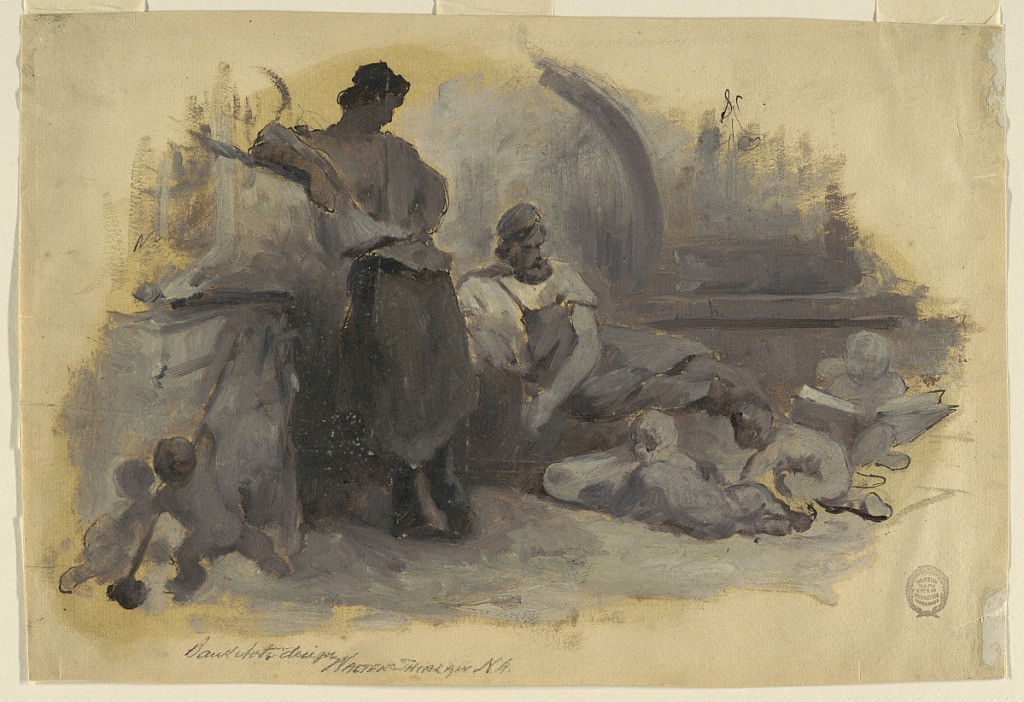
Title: Bank Note Design
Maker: Walter Shirlaw, American, b. Scotland, 1838–1909
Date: ca. 1895
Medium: Brush and oil, black crayon, pen and ink on rough paper
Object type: Drawing
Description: Five children busy themselves in a blacksmith's workshop. The master and the journeyman look on.